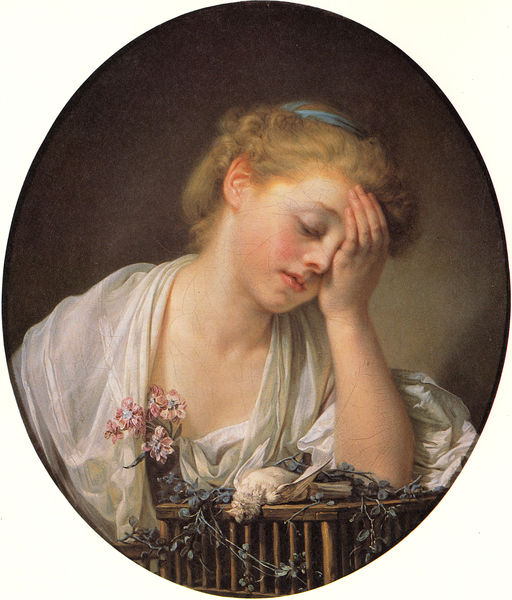
Titel: Une jeune fille, qui pleure son oiseau mort, Ein junges Mädchen weint über ihren toten Vogel
Künstler: Jean Baptiste Greuze
Standort: Edinburgh
Institution: National Gallery of Scotland
Schlagwörter: blau, dunkel, flügel, gemälde, hand, haut, schatten, umhang, vogel, weiß, mädchen, ocker, ausschnitt, blume, blumen, braun, finger, frau, frisur, geste, grau, hell, hintergrund, holz, kariert, kleid, licht, mund, nase, ohr, pastell, profil, rücken, schwarz, stirn, stützen, türkis, ölbild, blick, blüten, rose, rot, schal, schleier, tuch, beige, hochformat, malerei, schleife, blond, jung, wand, arm, augen, band, barock, bluse, falten, federn, gesicht, inkarnat, leiche, taube, tod, tot, trauer, ärmel, portrait, porträt, zweige, gitter, auge, gewand, haare, kind, girlande, pflanzen, augenbrauen, kinn, kontrast, lippen, locken, ohren, rokoko, rosa, schulter, seide, traurig, zart, oval, tondo, ranken, hellblau, balkon, wangen, schlafen, backen, hellbraun, hitze, haarband, langeweile, grübchen, floral, melancholie, junge frau, ellenbogen, aufstützen, nachdenken, transparent, geschlossen, lider, wimpern, bauer, satin, verblüht, vanitas, denken, gestützt, medaillon, balustrade, jugend, nelke, augenlider, biedermeier, verzweiflung, stäbe, halbprofil, spatz, medallion, fingernägel, gestorben, unterarm, einfarbig, leid, schmerz, müde, durchsichtig, blanche, schlüsselbein, nelken, femme, kanarienvogel, käfig, vogelbauer, vogelkäfig, röte, fleurs, verdeckt, träumen, cheveux, peinture, baumwolle, blonde, fleur, main, anmut, nasenflügel, batist, rondell, voile, oel, hautfarben, tristesse, toter vogel, drappierung, kadaver, oiseau, jeune, triste, greuze, brustportrait, gram, hinger, holzspalier, oh je, vigée lebrun, öl auf leinwand, pensive, morte, 18. jahrhundert, hand am kopf, französicher maler, châle, kanarieelnvog, demoiselle, biedermeies, liebliche gesichtszüge, accablement